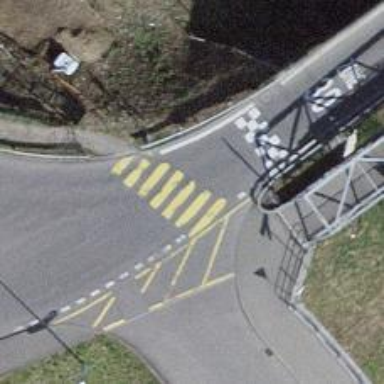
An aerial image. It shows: Uncontrolled zebra crossing on the road.